Question: I have the following histogram which I have obtained using 'hist' in 'MATLAB'.

The issue here is that where the range is '0-250' on the 'y-axis', I want that to be on the 'x-axis', and vice versa.
How can this be done in MATLAB?
Thanks.
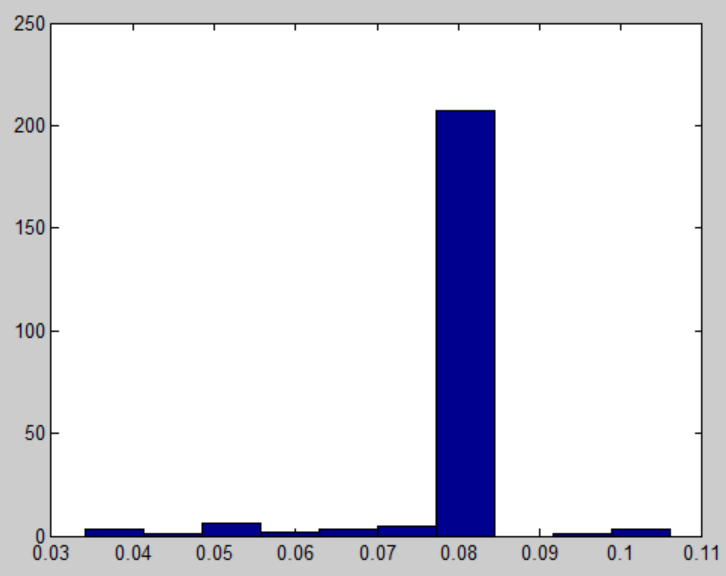
Answer: [n, xout] = hist(rand(1,100)); barh(xout,n)